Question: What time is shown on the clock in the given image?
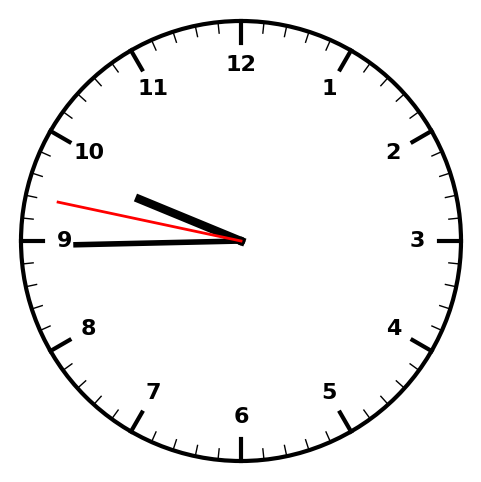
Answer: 09:44:47